Question: What is the value of this measurement?
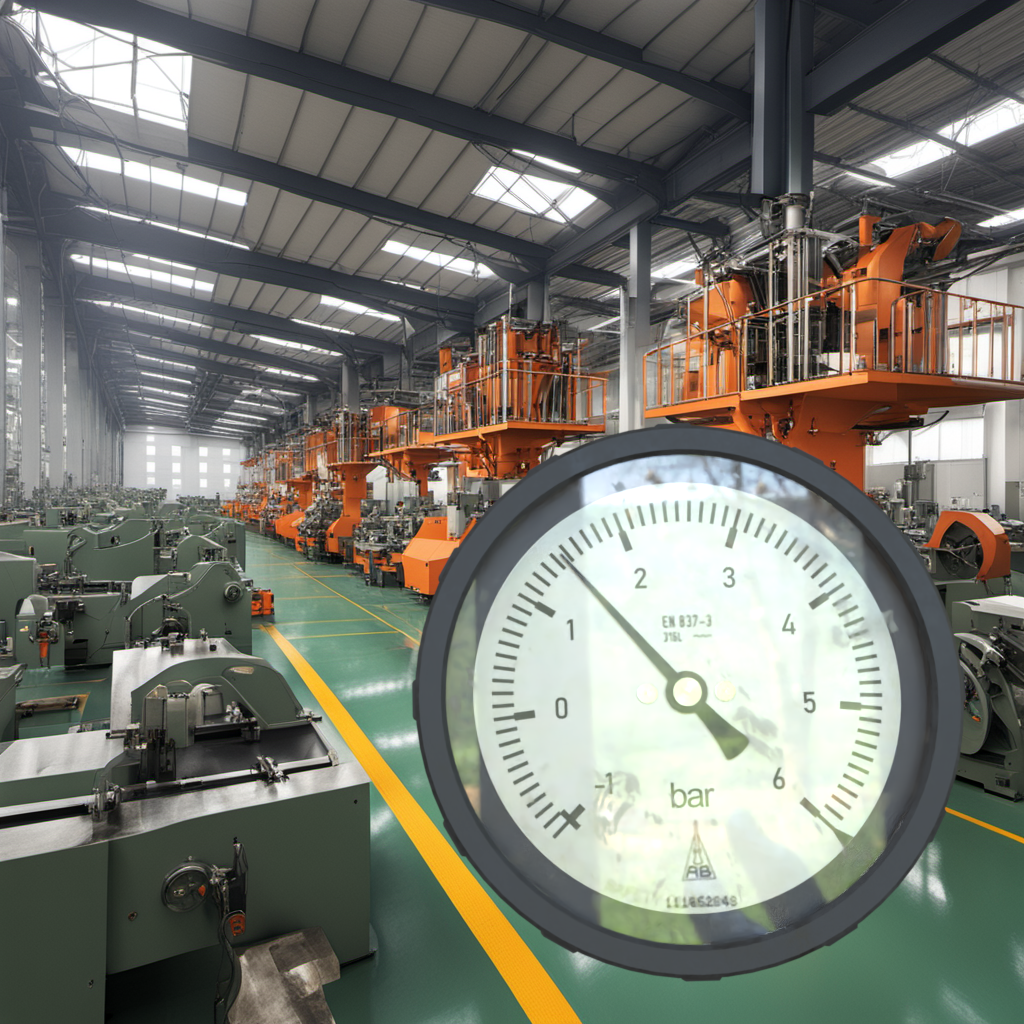
Answer: The result is 1.45
Question: What is the value range of the measurement in the image?
Answer: The range is from -1 to 6
Question: What is the minimum and maximum value of this measurement?
Answer: The minimum value is -1 and the maximum value is 6